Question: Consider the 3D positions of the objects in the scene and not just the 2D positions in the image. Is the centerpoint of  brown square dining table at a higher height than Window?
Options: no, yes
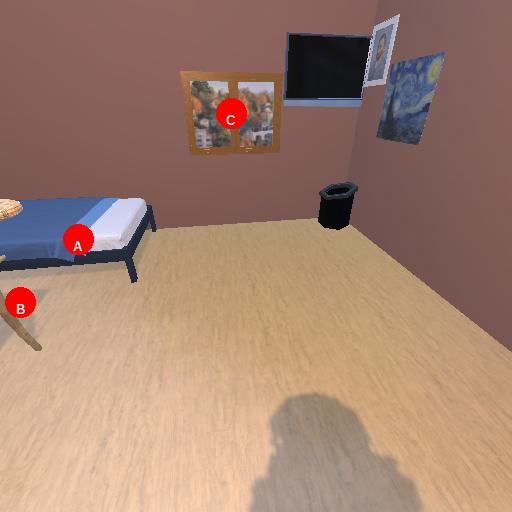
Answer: no